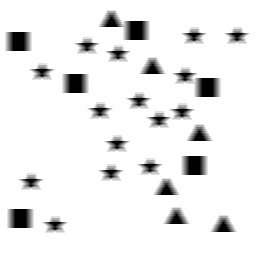
Squares: 6
Triangles: 6
Stars: 15
Total shapes: 27